RGB frame:
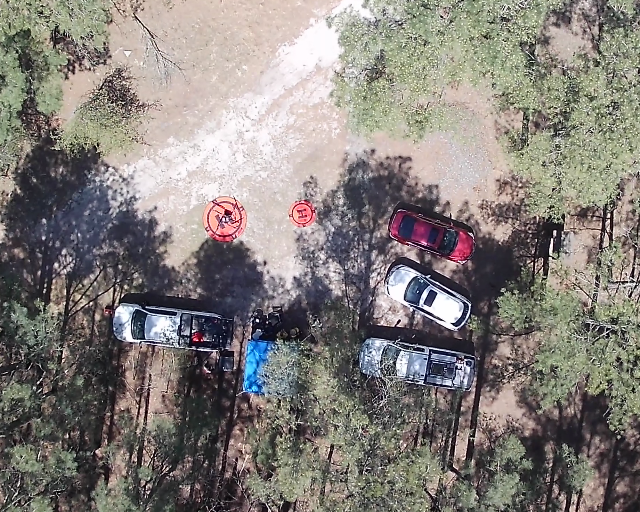
Thermal frame:
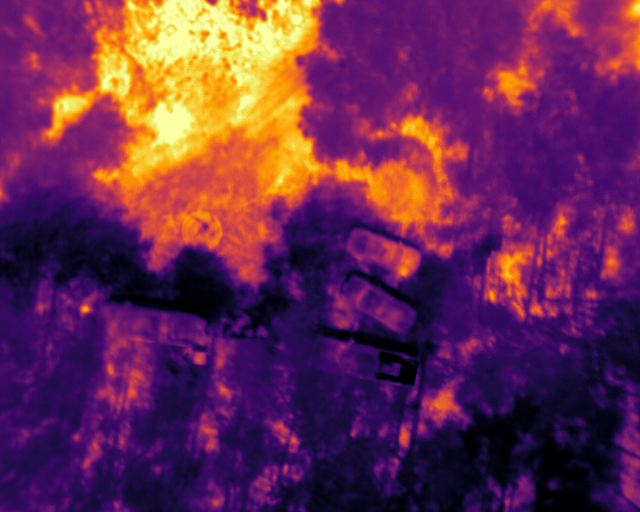
Captured: 2026-02-27 02:43:03
Pixels at or above 80 °C: 0 (fraction of frame: 0)